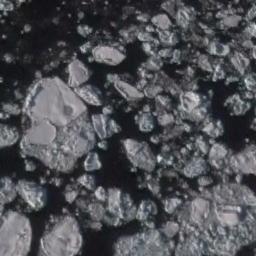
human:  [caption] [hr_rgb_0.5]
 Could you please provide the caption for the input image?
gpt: There are sea ice of different sizes .

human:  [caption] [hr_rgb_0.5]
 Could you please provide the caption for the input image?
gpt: There are many ice on the deep blue sea .

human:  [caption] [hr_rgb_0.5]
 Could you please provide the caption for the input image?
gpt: A lot of sea ice of different sizes and thickness floats in the deep blue sea .

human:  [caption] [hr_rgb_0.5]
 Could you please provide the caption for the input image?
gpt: Countless ice cubes of all sizes are closely connected into a large piece floating on the deep blue sea surface, Covering the sea surface .

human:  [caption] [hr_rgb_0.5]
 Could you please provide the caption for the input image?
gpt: There are many pieces of sea ice .